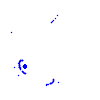
Particle: kaon